Question: I have been trying to automate the setup process for pi hole on a raspberry pi. I am relatively new to bash and am unable to figure out how to automate the setup process once the terminal gui for the program begins.

this is what I have so far
'''
#!/bin/bash
pihole -r
echo "waited"
$SHELL
'''
So I reiterate back to my question, how do I automate the task of choosing and entering the option in the terminal gui of the pihole program? Any help would be greatly appreciated.
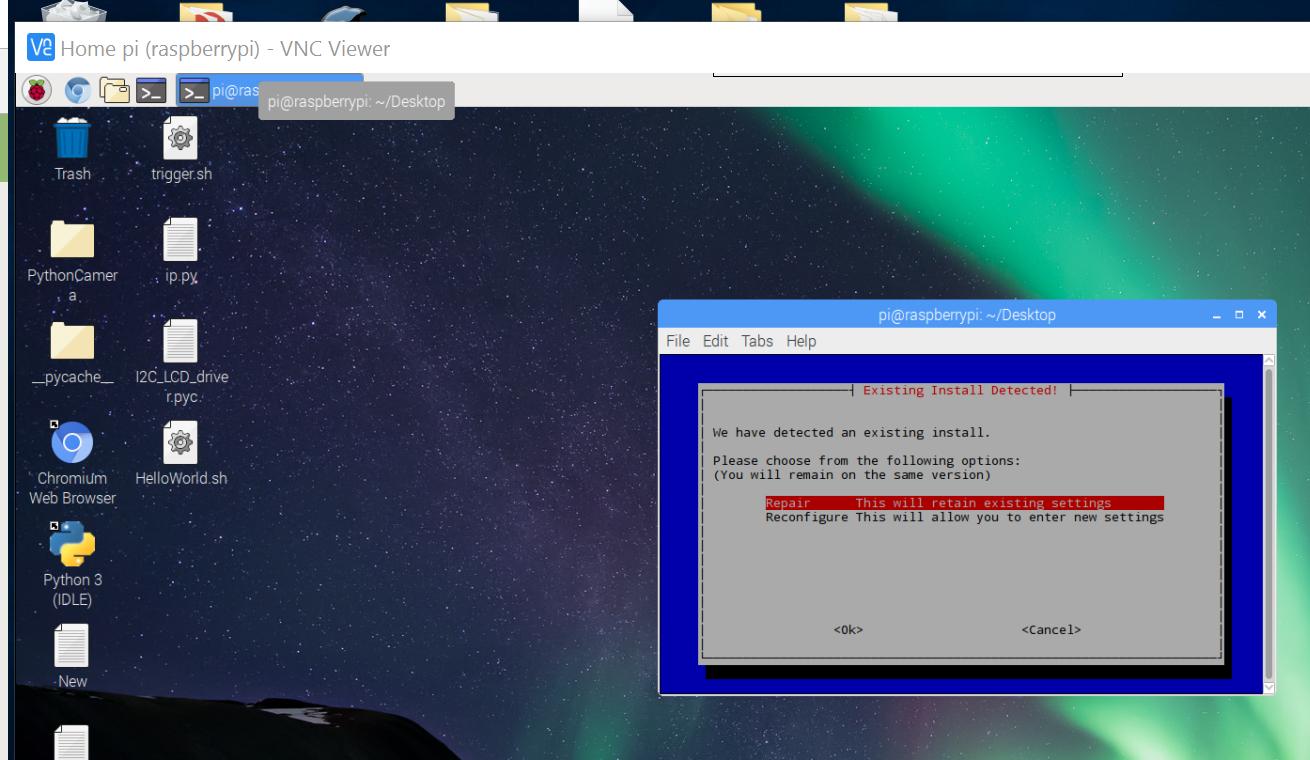
Answer: There's already a script that should be able to do it for you ("")
To execute it you'd do:
'''
curl -L install.pi-hole.net | bash
'''
> unfortunately it's too big to post here, so you'll want to grab it
here:
| <URL>